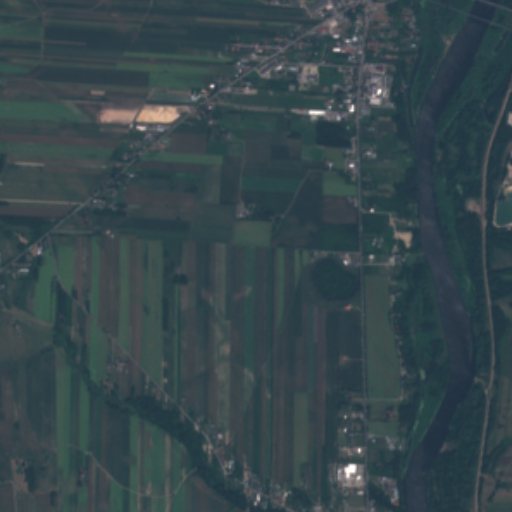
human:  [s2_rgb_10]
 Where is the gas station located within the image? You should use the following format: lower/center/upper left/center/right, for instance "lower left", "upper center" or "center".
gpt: The gas station is located in the upper right of the image.
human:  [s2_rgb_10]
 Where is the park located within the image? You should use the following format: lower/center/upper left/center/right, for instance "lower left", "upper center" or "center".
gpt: The park is located in the upper right of the image.
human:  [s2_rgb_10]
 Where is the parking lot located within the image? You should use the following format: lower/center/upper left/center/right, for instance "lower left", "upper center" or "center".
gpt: The parking lot is located in the upper right of the image.
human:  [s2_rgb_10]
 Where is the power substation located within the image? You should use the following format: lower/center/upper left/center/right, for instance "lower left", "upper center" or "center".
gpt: The power substation is located in the upper right of the image.
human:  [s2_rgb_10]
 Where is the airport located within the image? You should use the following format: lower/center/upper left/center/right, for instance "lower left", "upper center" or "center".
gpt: There is no airport in the image.